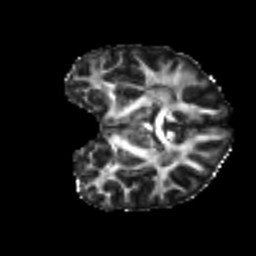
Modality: FA
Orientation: coronal
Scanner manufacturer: siemens
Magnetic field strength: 3 T
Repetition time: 4 s
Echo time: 0.0594 s